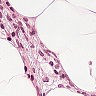
Metastatic tissue present: no